Field crop: maize
Growth stage: 2
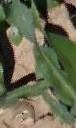
Species: maize